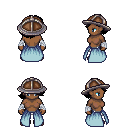
a pixel art fantasy rpg character, female body template, human, dark skin, overskirt, white pants, black swoop hairstyle, chain helm, white cloth bandages, maroon shoes, four views (front, back, left, right), 2x2 character sprite sheet, small pixel art, hard edges, no anti-aliasing